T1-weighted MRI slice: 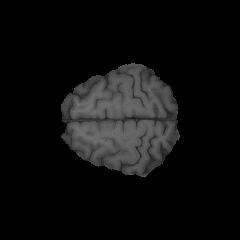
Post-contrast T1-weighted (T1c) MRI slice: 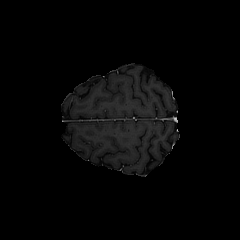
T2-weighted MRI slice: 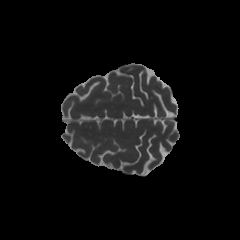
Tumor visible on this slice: no